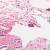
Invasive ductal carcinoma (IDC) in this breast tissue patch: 0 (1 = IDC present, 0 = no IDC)